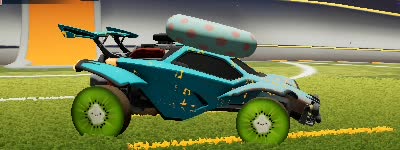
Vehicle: octane